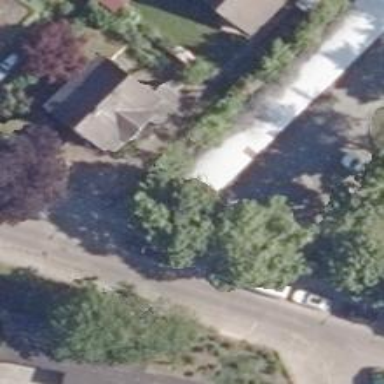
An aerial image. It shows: Garage building.